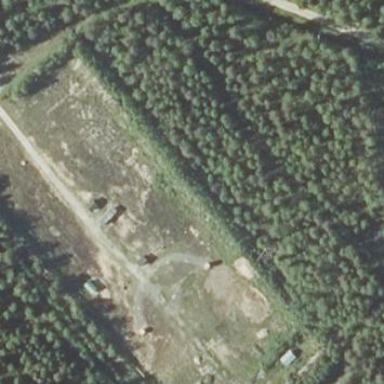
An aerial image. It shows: Shooting range on leisure land pitch.